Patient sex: M
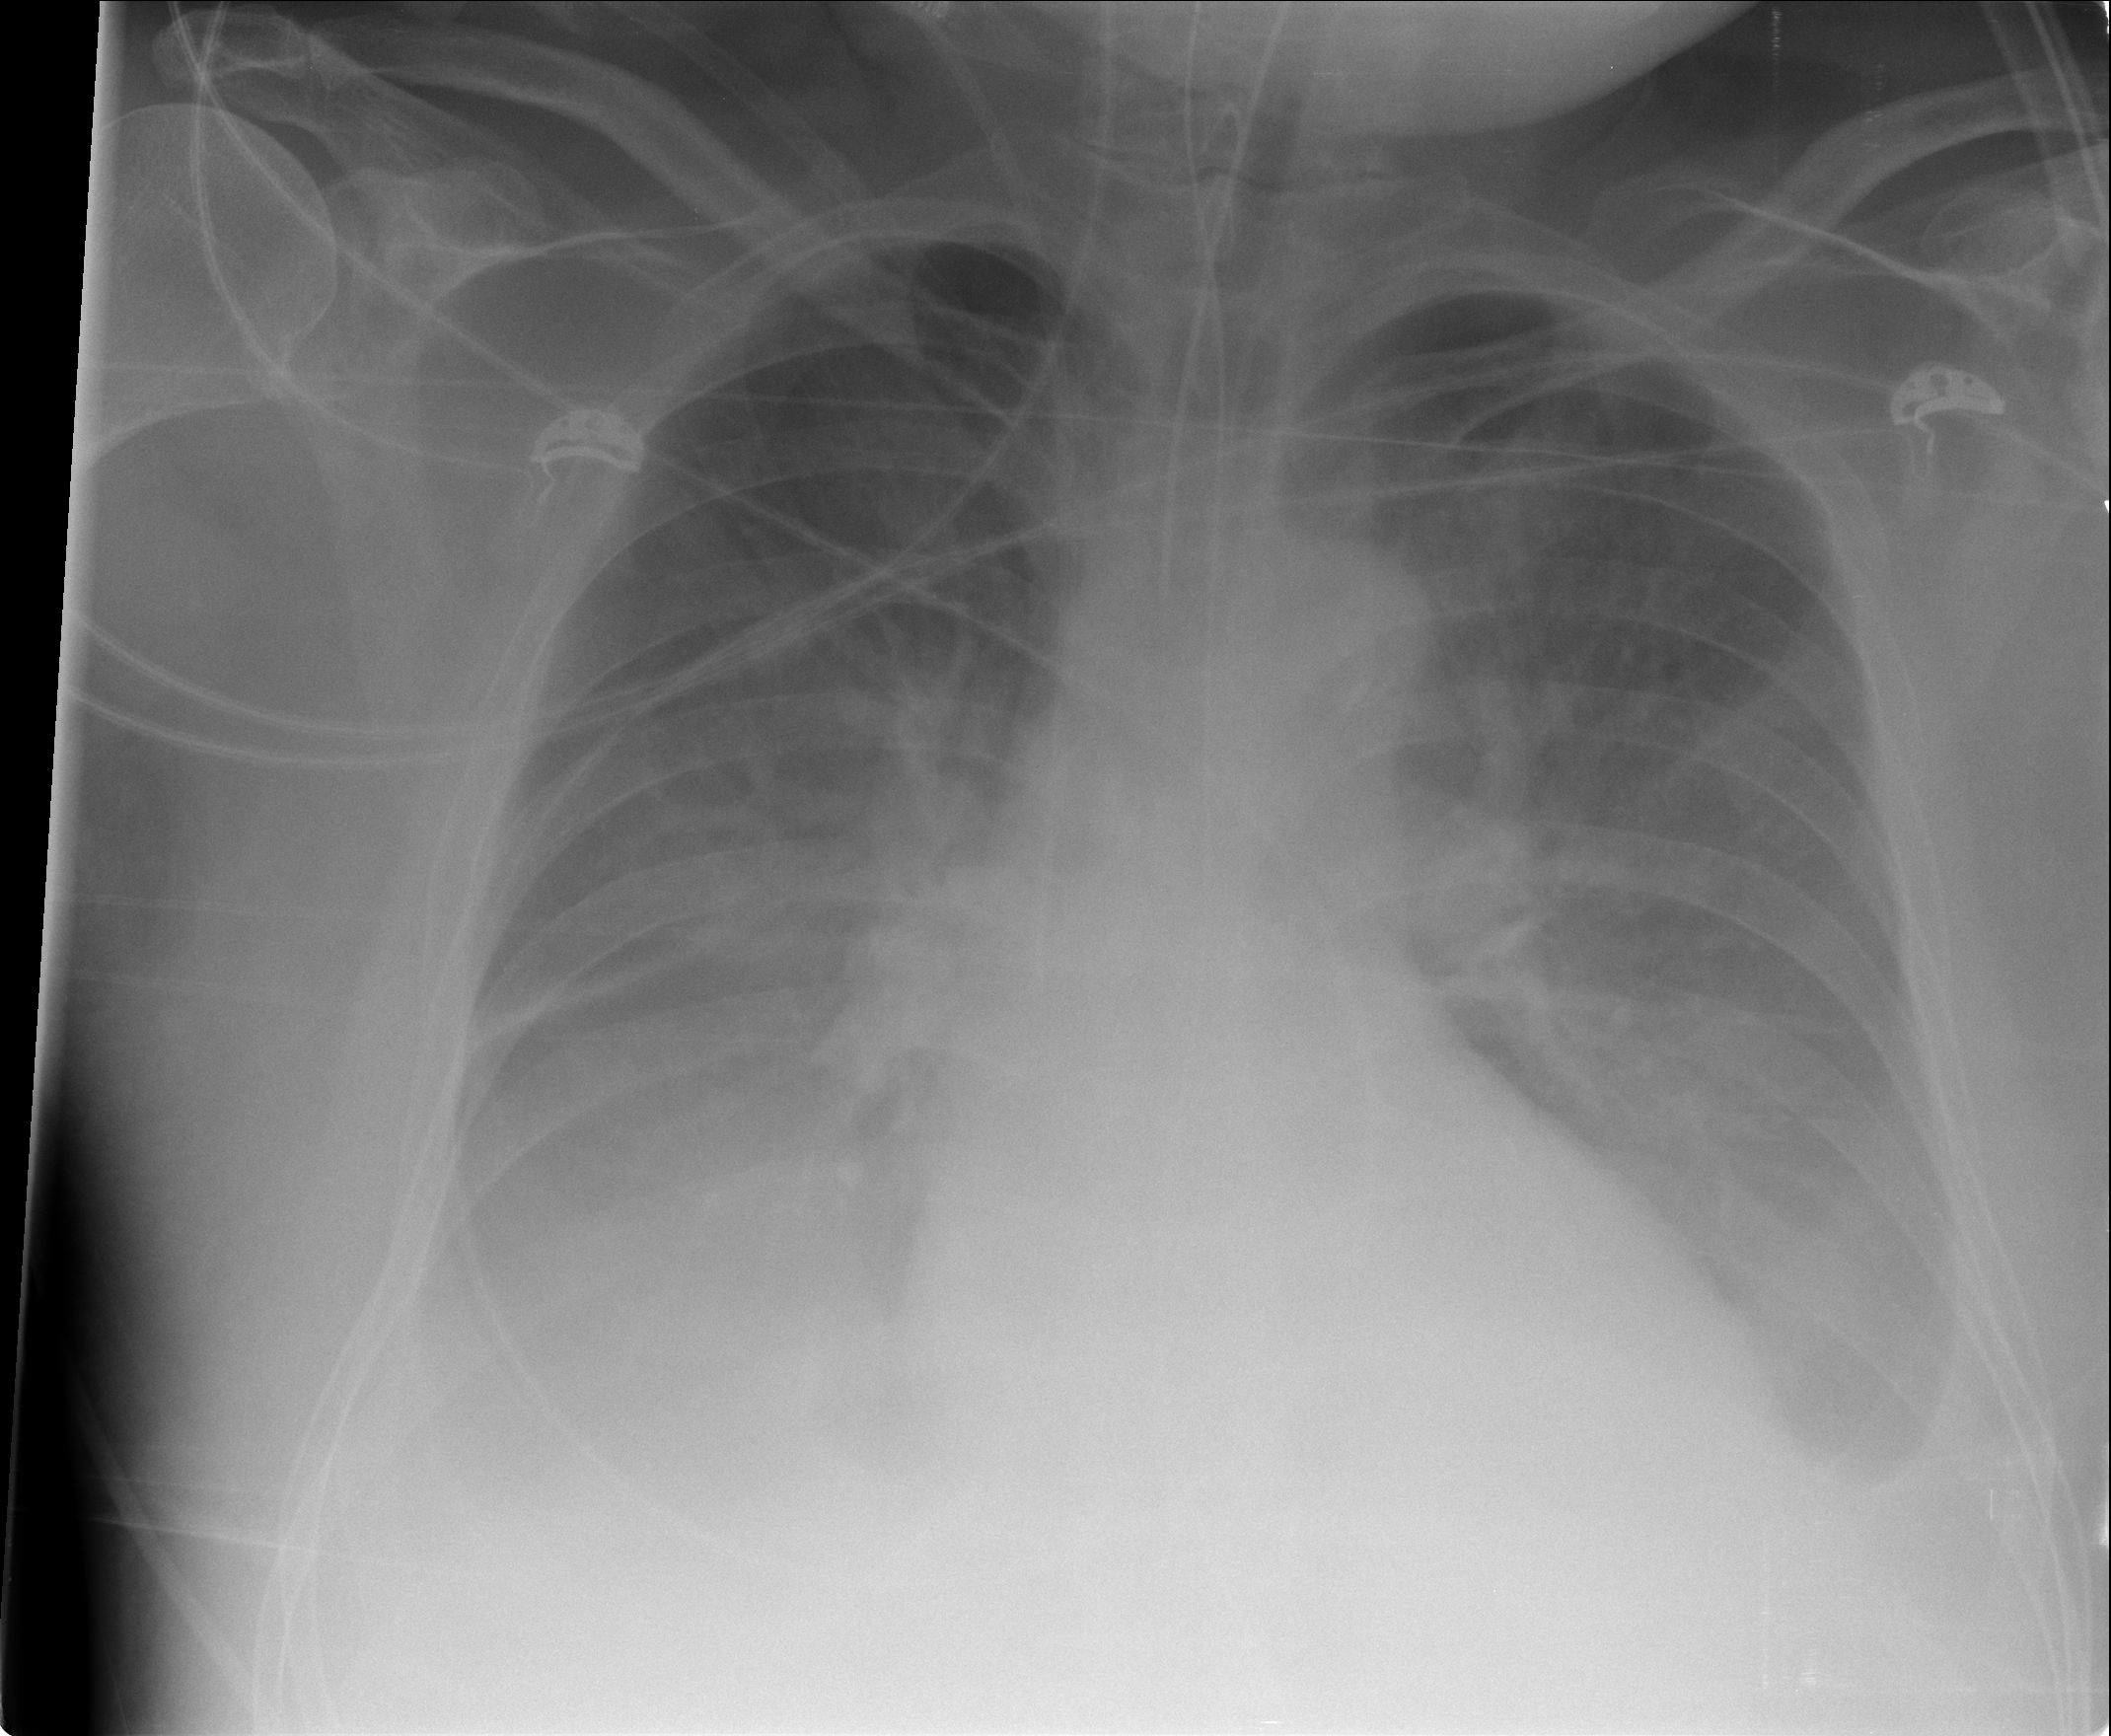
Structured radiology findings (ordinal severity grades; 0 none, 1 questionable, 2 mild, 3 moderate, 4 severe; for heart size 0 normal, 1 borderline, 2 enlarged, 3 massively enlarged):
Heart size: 0
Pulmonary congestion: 3
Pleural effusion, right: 3
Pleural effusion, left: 3
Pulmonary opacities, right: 0
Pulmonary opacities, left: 0
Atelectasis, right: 2
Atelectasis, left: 2